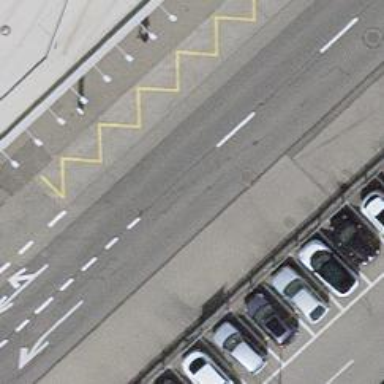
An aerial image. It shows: Bus stop equipped with public transport stop position.